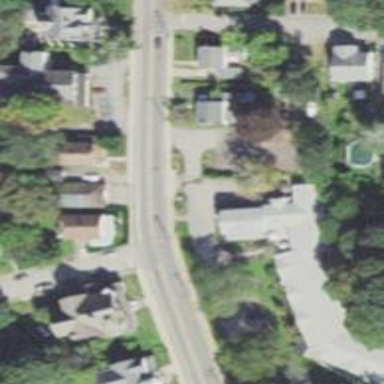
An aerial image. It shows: Residential driveway serving as service road.